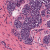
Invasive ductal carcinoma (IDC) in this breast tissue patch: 0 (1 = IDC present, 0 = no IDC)